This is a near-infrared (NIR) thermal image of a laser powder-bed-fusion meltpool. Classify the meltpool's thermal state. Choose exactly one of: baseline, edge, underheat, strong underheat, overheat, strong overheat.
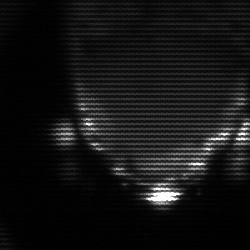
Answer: edge